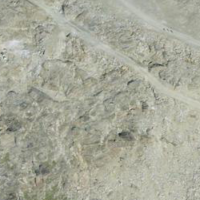
EUNIS habitat code: 48
Species observed at this site:
Aglais urticae